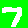
Digit: 7